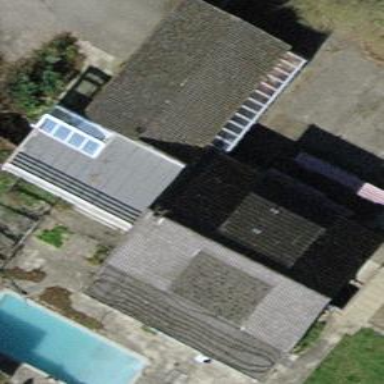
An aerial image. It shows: Detached building with gabled roof.